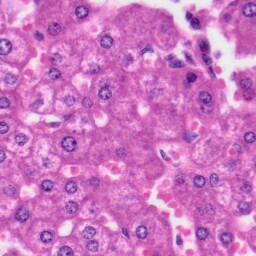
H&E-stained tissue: Liver